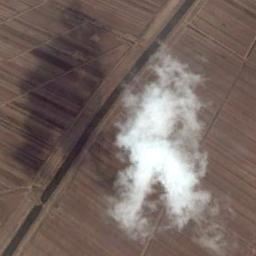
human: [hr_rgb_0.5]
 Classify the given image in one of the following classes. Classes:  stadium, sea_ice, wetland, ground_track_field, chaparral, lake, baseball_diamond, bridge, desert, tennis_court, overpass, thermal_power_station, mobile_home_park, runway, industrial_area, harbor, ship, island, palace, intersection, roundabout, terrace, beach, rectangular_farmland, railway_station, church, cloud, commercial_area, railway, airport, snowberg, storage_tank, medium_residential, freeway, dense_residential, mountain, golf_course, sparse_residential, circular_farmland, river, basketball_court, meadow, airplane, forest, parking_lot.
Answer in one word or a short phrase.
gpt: cloud